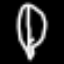
Label: leaf